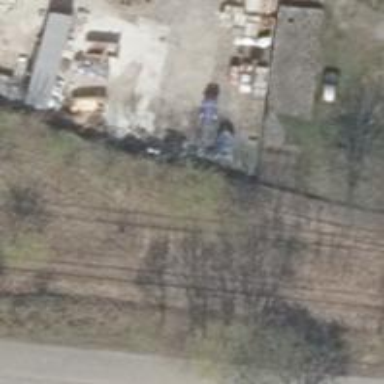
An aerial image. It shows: Disused railway spur with one track. This historic railway is preserved.